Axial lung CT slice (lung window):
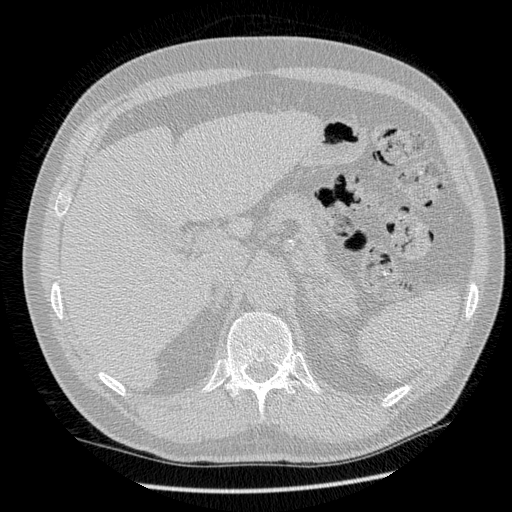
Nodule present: no